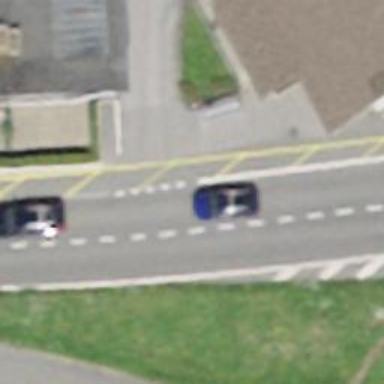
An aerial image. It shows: Bus stop with shelter.